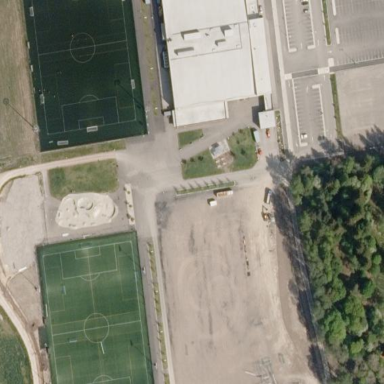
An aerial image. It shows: Sports centre in the leisure land.